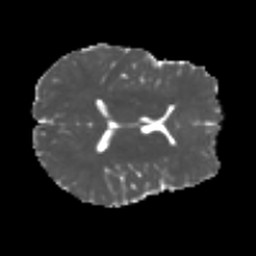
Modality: MD
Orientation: axial
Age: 21
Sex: female
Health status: ill
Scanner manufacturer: siemens
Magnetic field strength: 3 T
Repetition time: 6.5 s
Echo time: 0.062 s